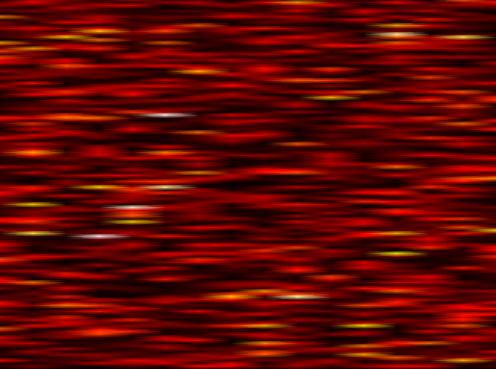
Label: WOLA